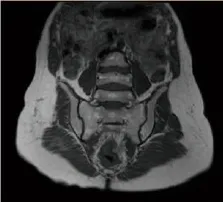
Physical examination, MRI, and CT imaging of the proband. MRI for the sacroiliac joint.
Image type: radiology (mri)